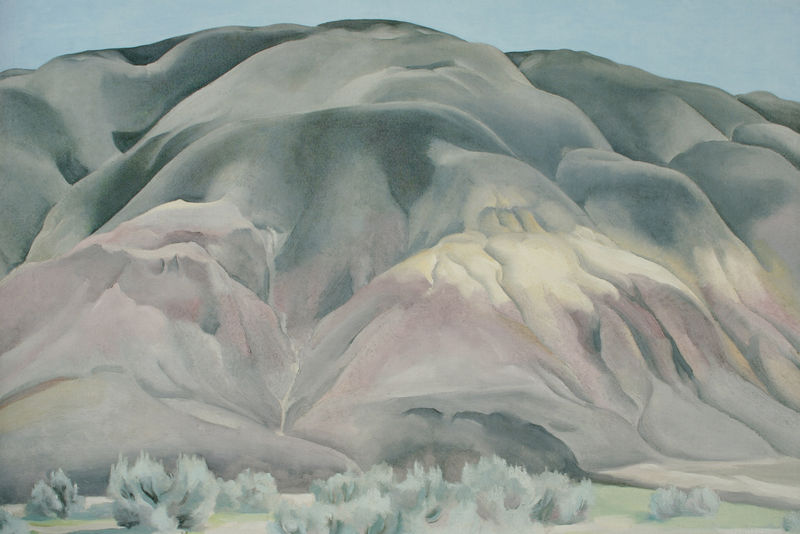
Titel: Graue Hügelformen
Künstler: Georgia O'Keeffe
Standort: Santa Fé (NM)
Institution: The University of New Mexico Art Museum
Schlagwörter: baum, berg, blau, dunkel, felsen, himmel, schatten, wasser, aquarell, bäume, grün, landschaft, braun, grau, hell, licht, weiss, gras, schnee, blass, stein, steine, ebene, erde, hügel, natur, busch, büsche, sträucher, boden, stoff, pflanze, pflanzen, rosa, tal, rund, abhang, berge, fels, fläche, gebirge, hang, risse, wüste, violett, spalten, fluß, ölfarben, oben, unten, höhe, grasbüschel, weich, zerklüftet, australien, keeffe, einschnitte, wehe, o'eeffe, böai, naatur